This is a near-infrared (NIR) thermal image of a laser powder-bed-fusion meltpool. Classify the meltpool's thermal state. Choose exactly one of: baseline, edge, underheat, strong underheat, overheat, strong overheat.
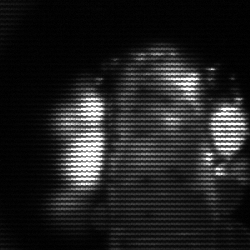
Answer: strong underheat